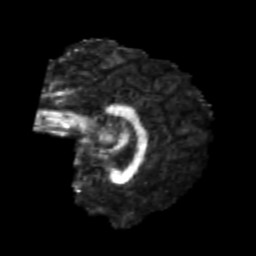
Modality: FA
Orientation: sagittal
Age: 24
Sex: female
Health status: healthy
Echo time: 0.074 s